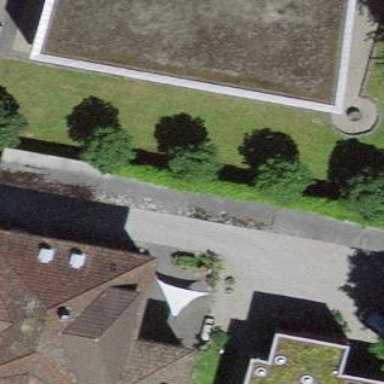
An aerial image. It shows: View of roof of building.